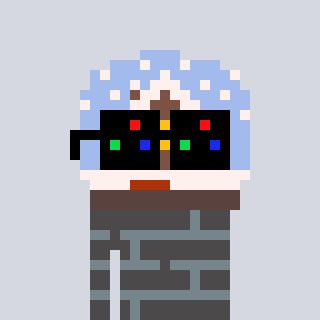
a pixel art character with square black sunglasses, a snow globe-shaped head and a grayscale-colored body on a cool background